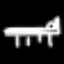
Label: bed